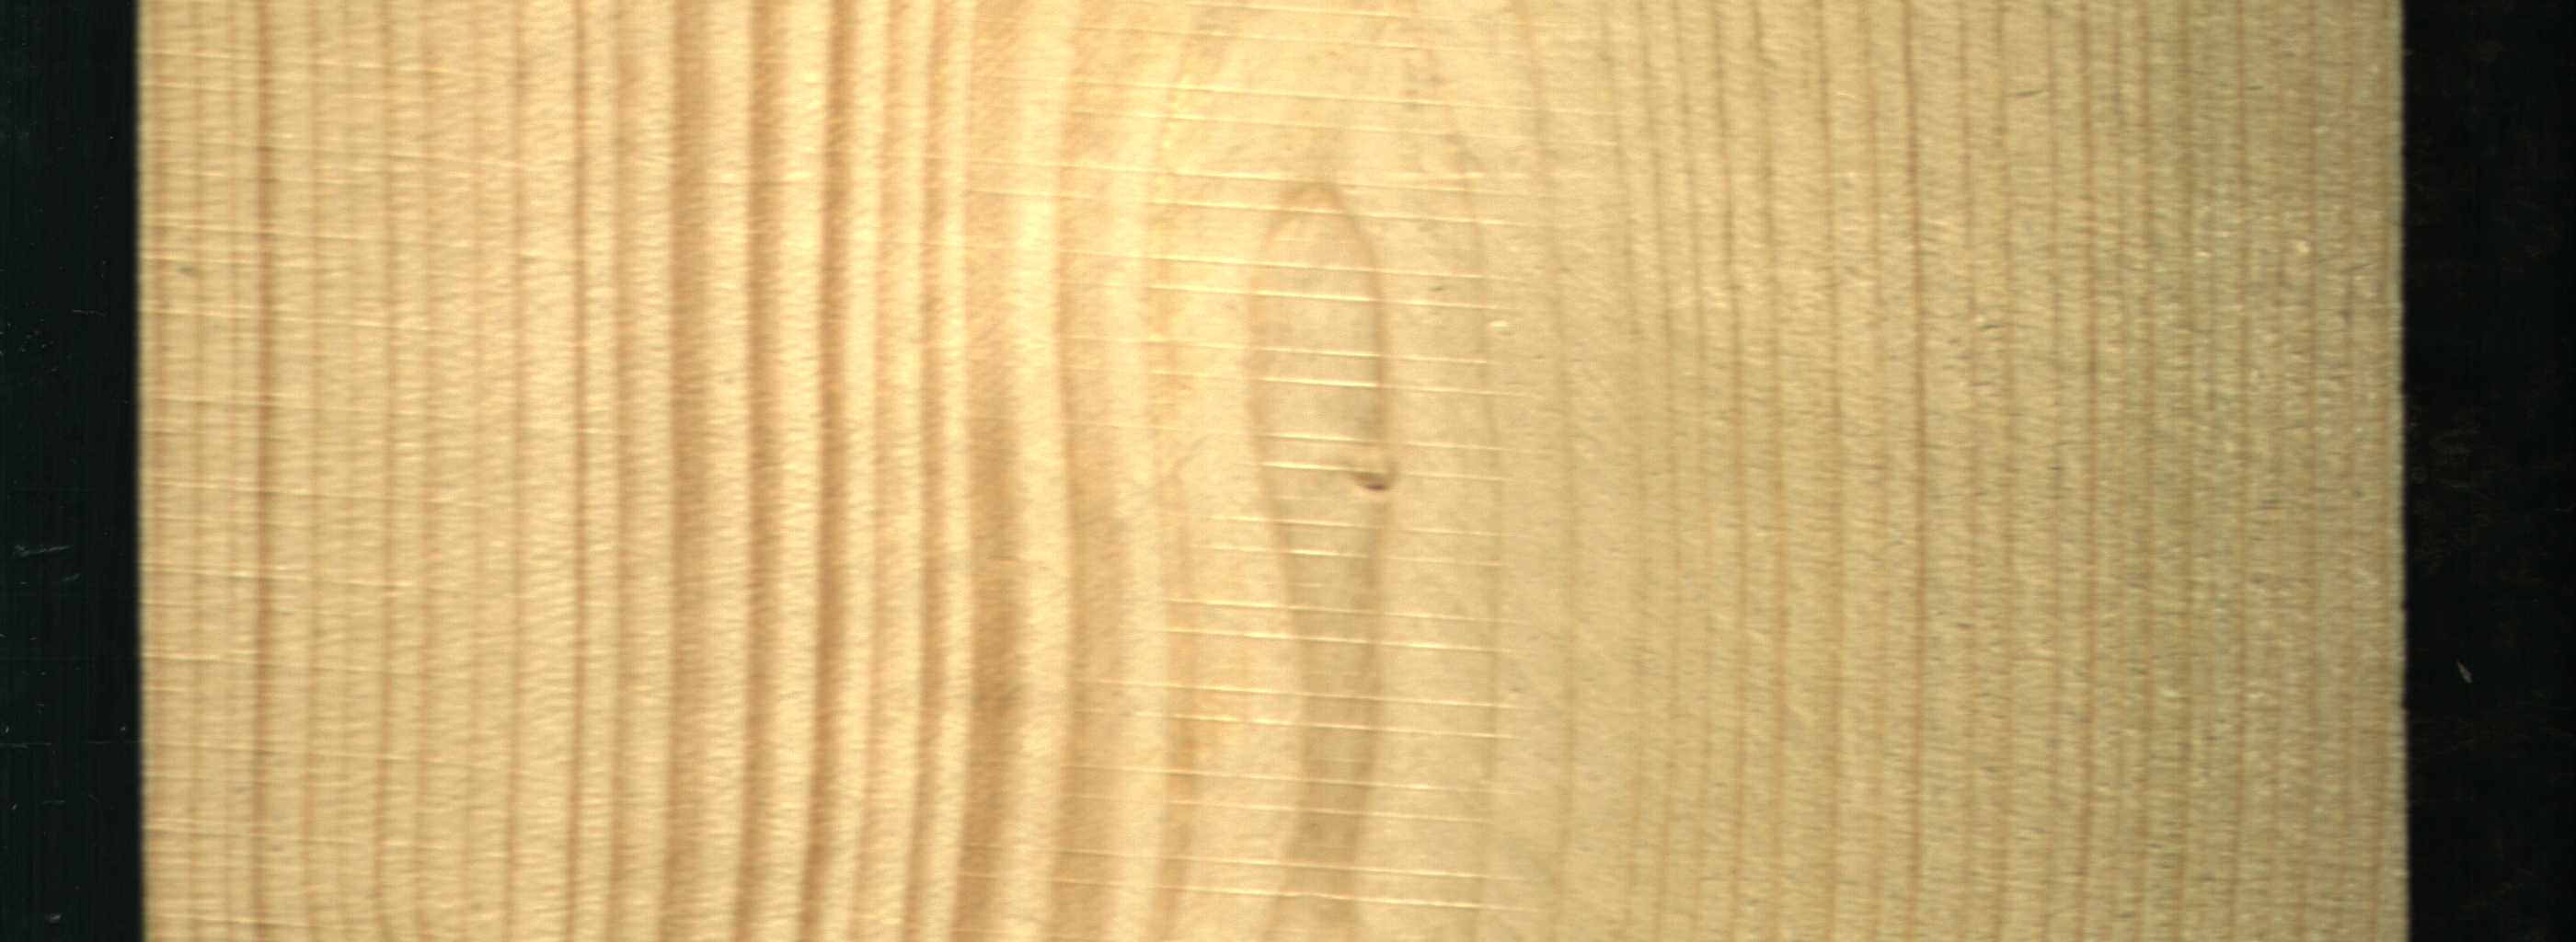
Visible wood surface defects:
Live_Knot